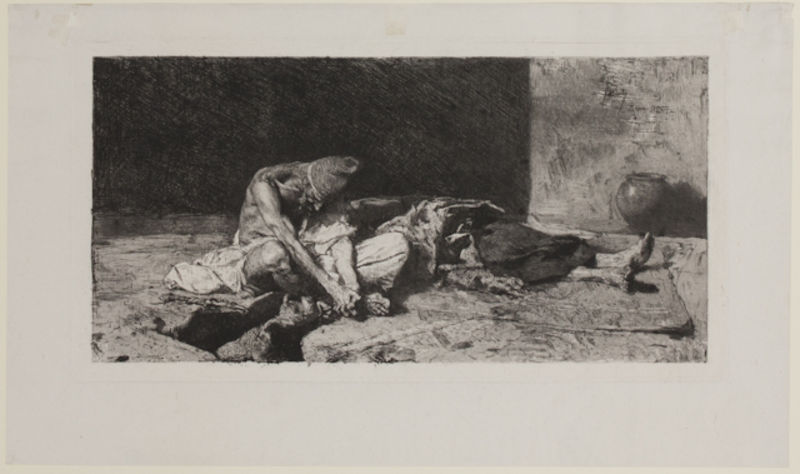
Titel: Arab Watching the Body of His Friend
Künstler: Mariano Jose Maria Bernardo Fortuny y Carbo
Standort: Amherst (Massachusetts, USA)
Institution: Mead Art Museum, Amherst College
Schlagwörter: mann, sitzen, schwarz, vase, hands, hat, men, people, white, arm, black, carpet, dark, grey, nose, old, robe, room, sitting, wall, blanket, print, rug, floor, pot, pavement, hand, sad, man, naked, rock, stone, peasant, street, death, feet, light, drawing, paper, black and white, shadow, cap, realist, sketch, beard, old man, photo, dead, love, urn, person, beggar, arms, jesus, prayer, prison, ground, bent, foot, pencil, eye, legs, ceramic, cloth, finger, fingers, chest, mourning, charcoal, lying, shade, sleep, sleeping, heat, pottery, black white, stones, open, pray, poor, body, muscle, praying, bottom, cracks, dirty, knee, leg, bending, muscles, suffering, melancholy, tired, prisoners, knees, cross-legged, crying, sadness, jail, sickness, down, jar, toes, weak, topless, laying, ribs, crack, homeless, poverty, balck and white, covered, beggars, starving, hobo, bowed, charchoal, regret, black nd white, dead person, sadnes, melancoly, sead, clapsed, parvement, cot, street life, bazaar, sdfgh, gaunt